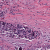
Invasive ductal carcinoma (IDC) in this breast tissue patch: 1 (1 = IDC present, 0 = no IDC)